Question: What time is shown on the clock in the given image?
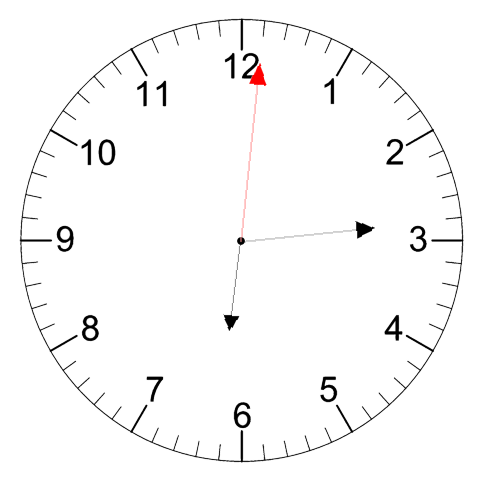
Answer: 06:14:01